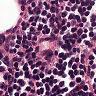
Metastatic tissue present: no